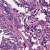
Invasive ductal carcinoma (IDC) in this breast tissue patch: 1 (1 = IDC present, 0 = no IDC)